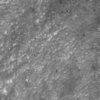
Label: not_dusty